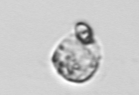
Label: Amoeba